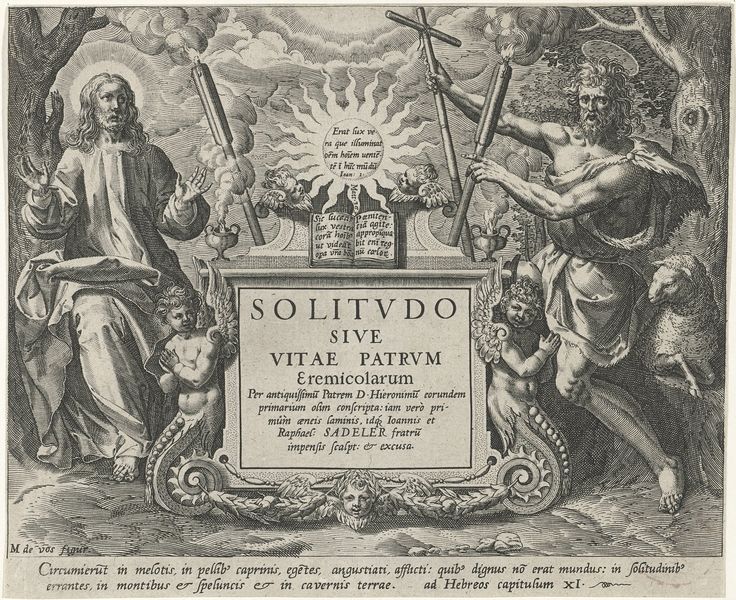
Titel: Christus en Johannes de Doper
Künstler: Johann (I) Sadeler
Standort: Amsterdam
Institution: Rijksmuseum
Schlagwörter: mann, wolken, hände, sonne, engel, schrift, inschrift, lamm, buch, kreuz, strahlen, druck, radierung, stich, seite, text, altar, heiligenschein, leben, nimbus, jesus, religiös, segnen, weihrauch, heiliger, kupferstich, christi, latein, denkschrift, sive, erscheining, solitudo